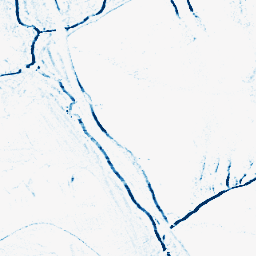
Category: morphological
Decomposition family: morphological_rect
Decomposition parameters: operation: closing
width: 5
height: 3
Upsampling method: sinc_blackman
Upsampling parameters: scale: 2
kernel_size: 4
Upsampling scale: 2